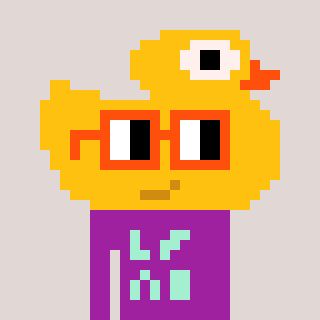
a pixel art character with square orange glasses, a ducky-shaped head and a magenta-colored body on a warm background